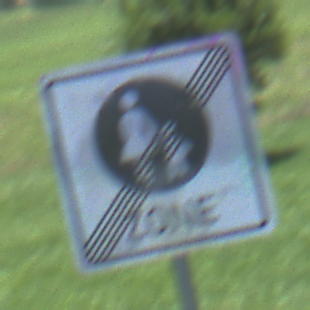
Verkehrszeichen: EndeFussgaengerzone
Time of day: Midday
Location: Outdoor (Nature)
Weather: Clear
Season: Summer
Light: Natural